Question: How can I hide non-documented namespaces. I have added to my documentation the Android documentation (with a android.tag file). However now I've many undocumentated namespaces (packages) which I would like to hide. See also this screenshot:

Where you can see some of my documentated classes, but there are also many namespaces which are not docmentated (and also external) how can I hide them?
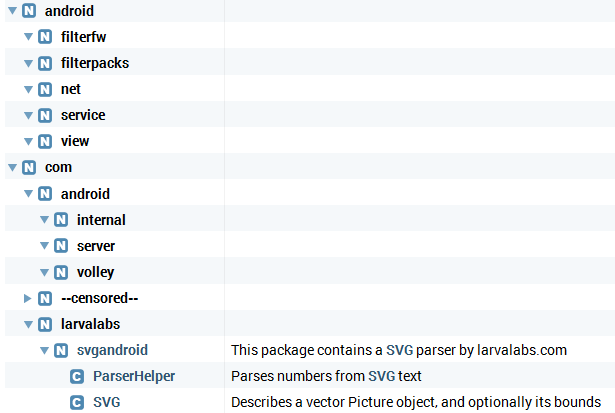
Answer: The problem is known and an unofficial fix (which was verified to work) is available here:
<URL>